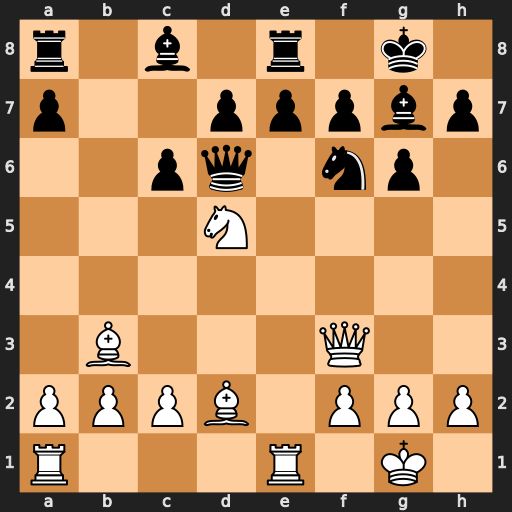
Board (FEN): r1b1r1k1/p2pppbp/2pq1np1/3N4/8/1B3Q2/PPPB1PPP/R3R1K1
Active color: w
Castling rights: -
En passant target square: -
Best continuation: Bb4 Qxd5 Bxd5